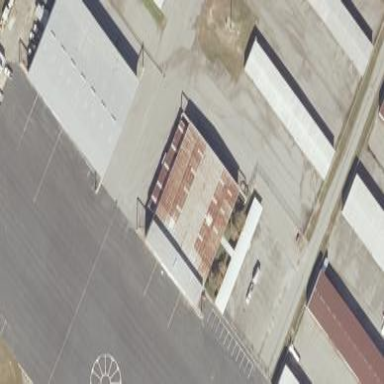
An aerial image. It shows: Hangar building at the airport.